Question: I created VBA code in Excel 2007/2010 to import data from a CSV file. Unfortunately, when I open the file programmatically, the data is split into two columns (A and B) for certain rows of data.
When I open the CSV File manually, everything displays fine!
Generally the CSV data looks like this (example header row):
> TBWAKT;"TBWAKO";"TBSAIS";"TBSKU9 ";"TBSMOD";"TBLETT";"TBKBNR
";"TBBEZ2 ";"TBFAR2
";"TBSUGC";"TBSOGC";"TBEINK ";"TBKBGR ";"TBKBGF
";"TBVKPE ";"TBVKPR ";"TBEKPE
";"TBAUAN";"TBFAAN";"TBREAN";"TBSTAN";"TBRUAN";"TBKPAG";"TBERDT
";"TBDATV ";"TBDATB "
The data that causes problems includes a comma in the text. Here is an example:
> JEAN 5 POCHES EXTENSIBLE+1,60M
Here is the code:
'''
Private Sub OpenCSV(x As Integer, wkbDashboard As String, wkbCsvImport As String, wksDestination As Worksheet)
' Opens CSV and copies data to current workbook
Dim wkbCsvImportName As String
Dim r As Range
Workbooks(wkbDashboard).Activate
' Open and read CSV
Workbooks.Open Filename:=wkbCsvImport, Format:=xlDelimited, Delimiter:=";"
wkbCsvImportName = ActiveWorkbook.Name
'''
Screenshot of the problem. The stuff in red is in column B after opening the file.

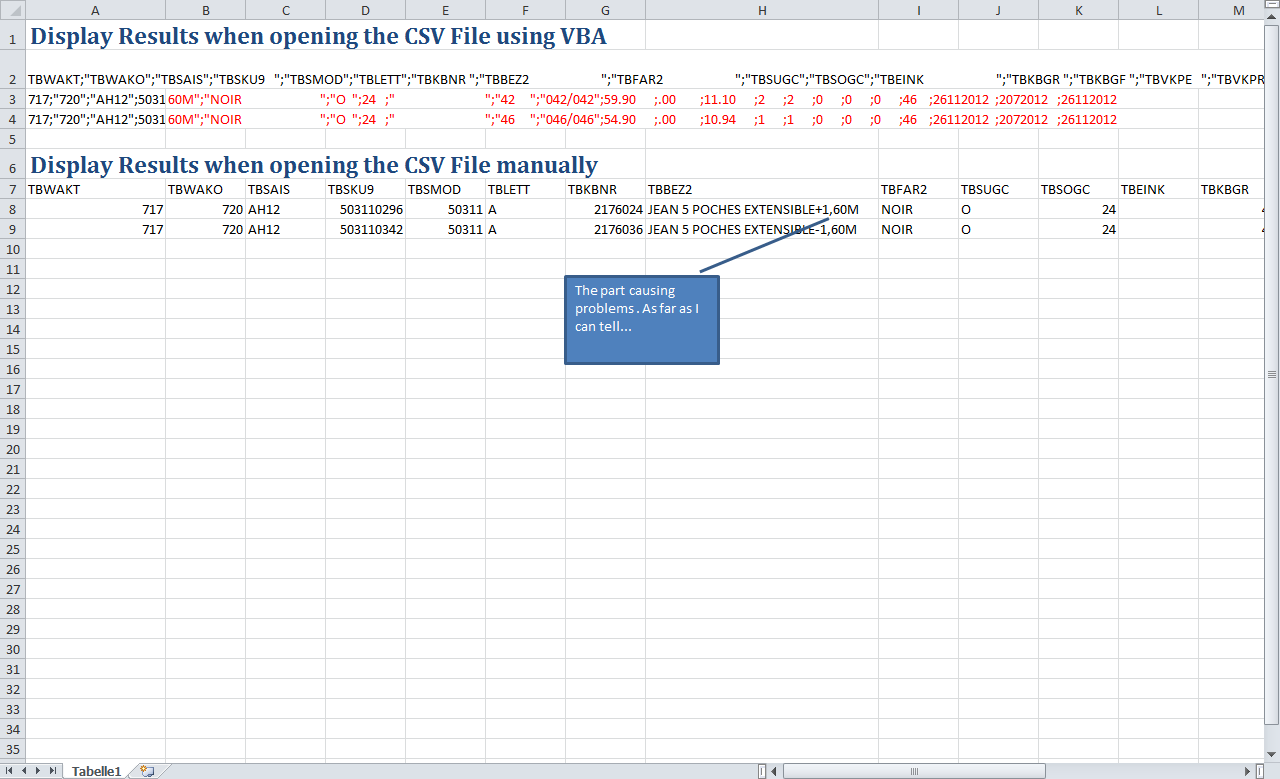
Answer: I still suspect it's because the extension is CSV. What happens if you rename the file as a .txt?